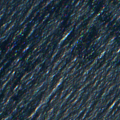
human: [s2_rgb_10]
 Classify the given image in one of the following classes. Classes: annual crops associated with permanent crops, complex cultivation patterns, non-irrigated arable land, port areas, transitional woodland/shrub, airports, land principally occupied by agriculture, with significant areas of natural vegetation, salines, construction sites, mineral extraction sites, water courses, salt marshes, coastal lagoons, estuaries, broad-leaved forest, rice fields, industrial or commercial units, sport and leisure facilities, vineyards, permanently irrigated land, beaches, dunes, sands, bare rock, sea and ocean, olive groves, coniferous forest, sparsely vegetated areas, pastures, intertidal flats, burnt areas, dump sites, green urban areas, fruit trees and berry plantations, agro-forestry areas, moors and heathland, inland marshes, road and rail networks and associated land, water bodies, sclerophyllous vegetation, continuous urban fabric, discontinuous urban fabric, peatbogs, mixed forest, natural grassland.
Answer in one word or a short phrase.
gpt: sea and ocean